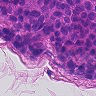
Metastatic tissue present: yes